Question: I am getting my JSON data from the server, server get data from the sensor placed in different places collecting info between 6 am-10 pm. I implemented datepicker to be chosen any spefici time wanted to be seen by user. However I would like to exclude 10pm-6am? I want to design my datepicker in a way user could not able choose any time between 10pm-6am. Is there any way to achieve this goal?

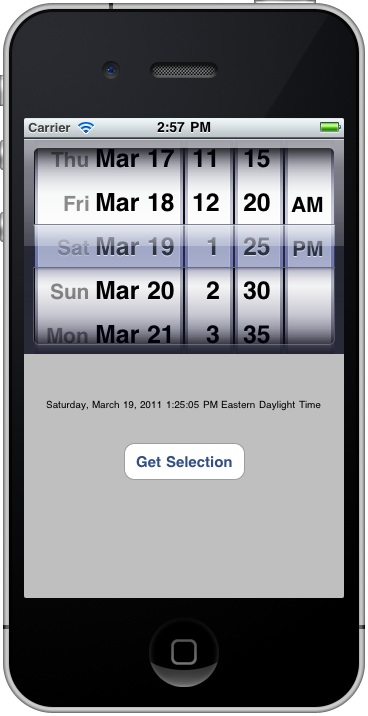
Answer: You'll need to use a 'UIPickerView', by making 4 segments as date picker and populate them through arrays
since 'UIDatePicker' does not inherit from 'UIPickerView' (<URL>.
'UIPickerView' is what uses a data source.
'UIDatePicker' has a built-in data source which .
So, just dump the customised data to the 4 segmented normal picker view.